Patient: sex M, age 67
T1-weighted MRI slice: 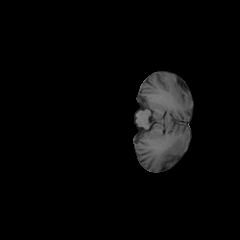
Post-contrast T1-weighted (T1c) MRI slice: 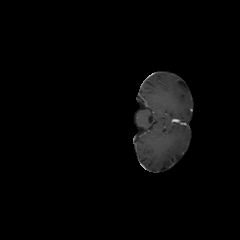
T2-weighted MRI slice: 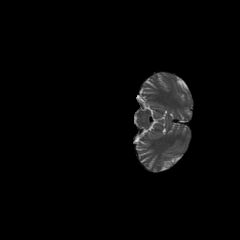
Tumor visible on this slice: no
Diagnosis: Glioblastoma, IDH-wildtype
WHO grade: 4